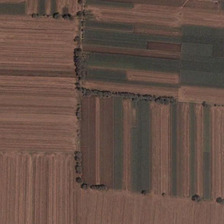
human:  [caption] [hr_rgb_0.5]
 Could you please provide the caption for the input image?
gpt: this is a land .

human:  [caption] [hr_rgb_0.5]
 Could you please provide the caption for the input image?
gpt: many pieces of yellow farmlands and green farmlands are together .

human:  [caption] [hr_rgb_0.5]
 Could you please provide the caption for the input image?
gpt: many pieces of yellow farmlands and green farmlands are together .

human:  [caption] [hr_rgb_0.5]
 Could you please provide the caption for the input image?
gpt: it is white, green, brown and light brown .

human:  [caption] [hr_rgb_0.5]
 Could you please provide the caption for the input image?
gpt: this is a land .